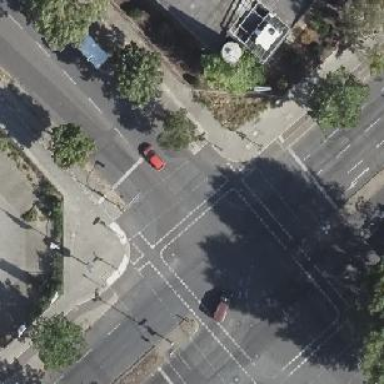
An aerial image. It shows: Crossing with traffic signals.